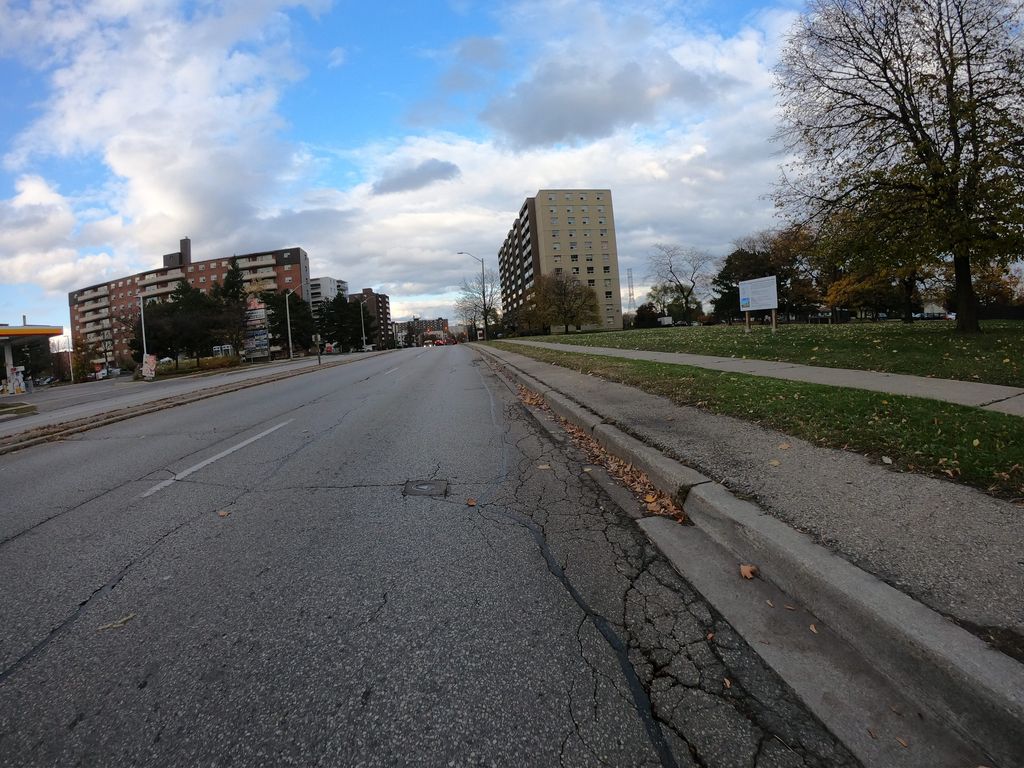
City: toronto